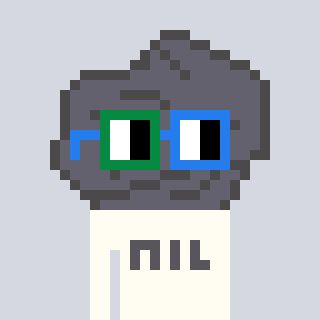
a pixel art character with square green and blue glasses, a rock-shaped head and a grayscale-colored body on a cool background